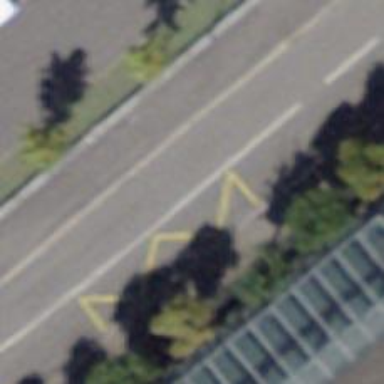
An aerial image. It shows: Bus stop equipped with public transport stop position.